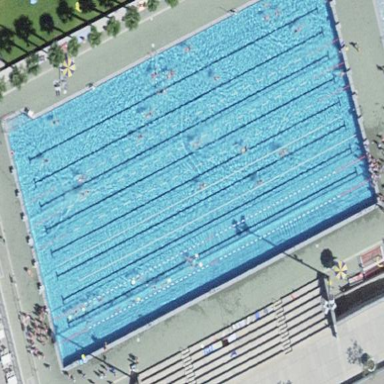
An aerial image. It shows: Swimming pool within leisure land area designed for swimming activities.